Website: walmart
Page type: delivery-shipping
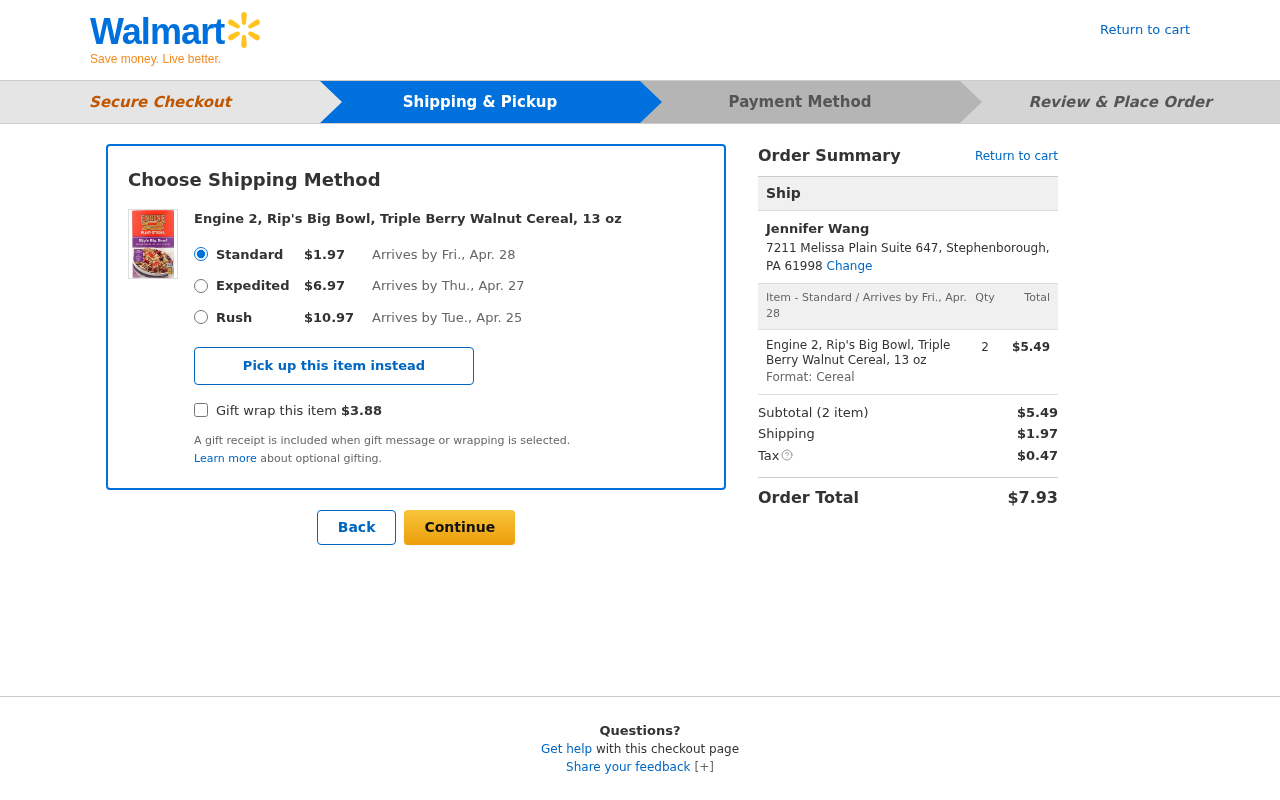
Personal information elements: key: PII_CITY_STATE_ZIP
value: Stephenborough, PA 61998
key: PII_FULLNAME
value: Jennifer Wang
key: PII_STREET
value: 7211 Melissa Plain Suite 647
Product elements: key: PRODUCT1_ITEM_CATEGORY
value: Cereal
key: PRODUCT1_NAME
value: Engine 2, Rip's Big Bowl, Triple Berry Walnut Cereal, 13 oz
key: PRODUCT1_PRICE
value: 5.49
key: PRODUCT1_QUANTITY
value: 2
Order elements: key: ORDER_SHIPPING_STANDARD
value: $1.97
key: ORDER_DELIVERY_DATE
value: Fri., Apr. 28
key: ORDER_SHIPPING_EXPEDITED
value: $6.97
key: ORDER_DELIVERY_EXPEDITED
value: Thu., Apr. 27
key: ORDER_SHIPPING_RUSH
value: $10.97
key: ORDER_DELIVERY_RUSH
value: Tue., Apr. 25
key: ORDER_GIFT_WRAP
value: $3.88
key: ORDER_DELIVERY_DATE2
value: Fri., Apr. 28
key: ORDER_NUM_ITEMS
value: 2
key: ORDER_SUBTOTAL
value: $5.49
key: ORDER_SHIPPING_COST
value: $1.97
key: ORDER_TAX
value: $0.47
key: ORDER_TOTAL
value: $7.93